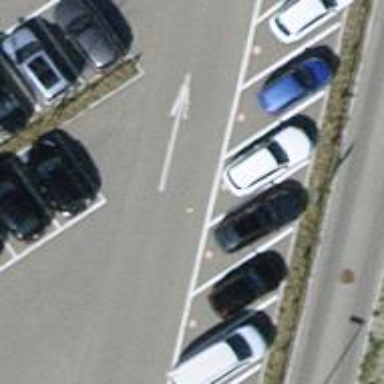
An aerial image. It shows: Asphalt parking aisle along service road.